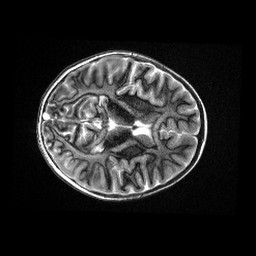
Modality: MP2RAGE
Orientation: axial
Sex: female
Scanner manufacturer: siemens
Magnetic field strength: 3 T
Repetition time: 5 s
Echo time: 0.00355 s